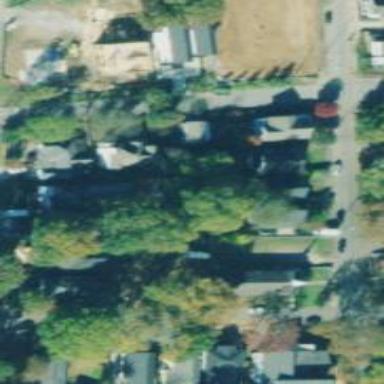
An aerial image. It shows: Neighborhood.